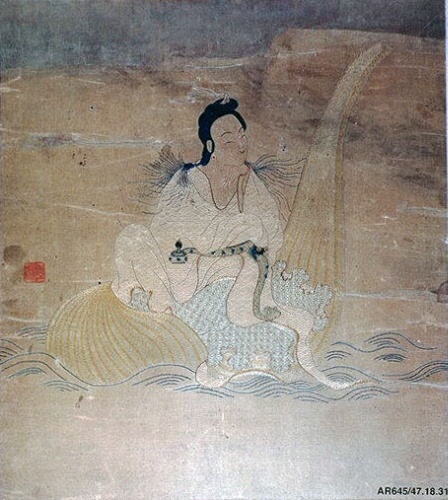
Date: 17th–18th century
Object type: Album leaf
Classification: Paintings
Medium: Silk and metallic thread embroidery on woven silk
Culture: China
Period: Qing dynasty (1644–1911)
Dimensions: Overall: 12 x 10 5/8 in. (30.5 x 27 cm)
Overall with mounting: 18 3/4 × 17 1/4 in. (47.6 × 43.8 cm)
Department: Asian Art
Credit line: From the Collection of A. W. Bahr, Purchase, Fletcher Fund, 1947
Accession year: 1947
Repository: Metropolitan Museum of Art, New York, NY
Tags: Bodhisattvas|Buddhism